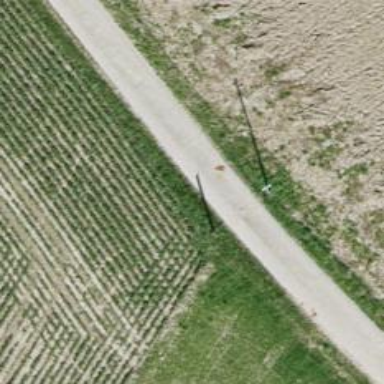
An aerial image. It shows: Service road with high-quality grade 1 track surface.